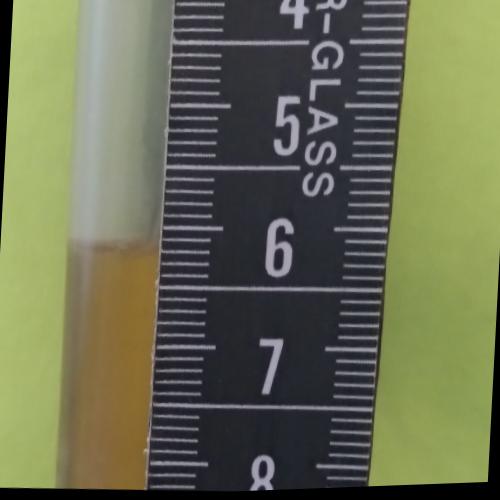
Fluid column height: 6.2 cm